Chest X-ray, AP view. Patient: 57 years old, sex M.
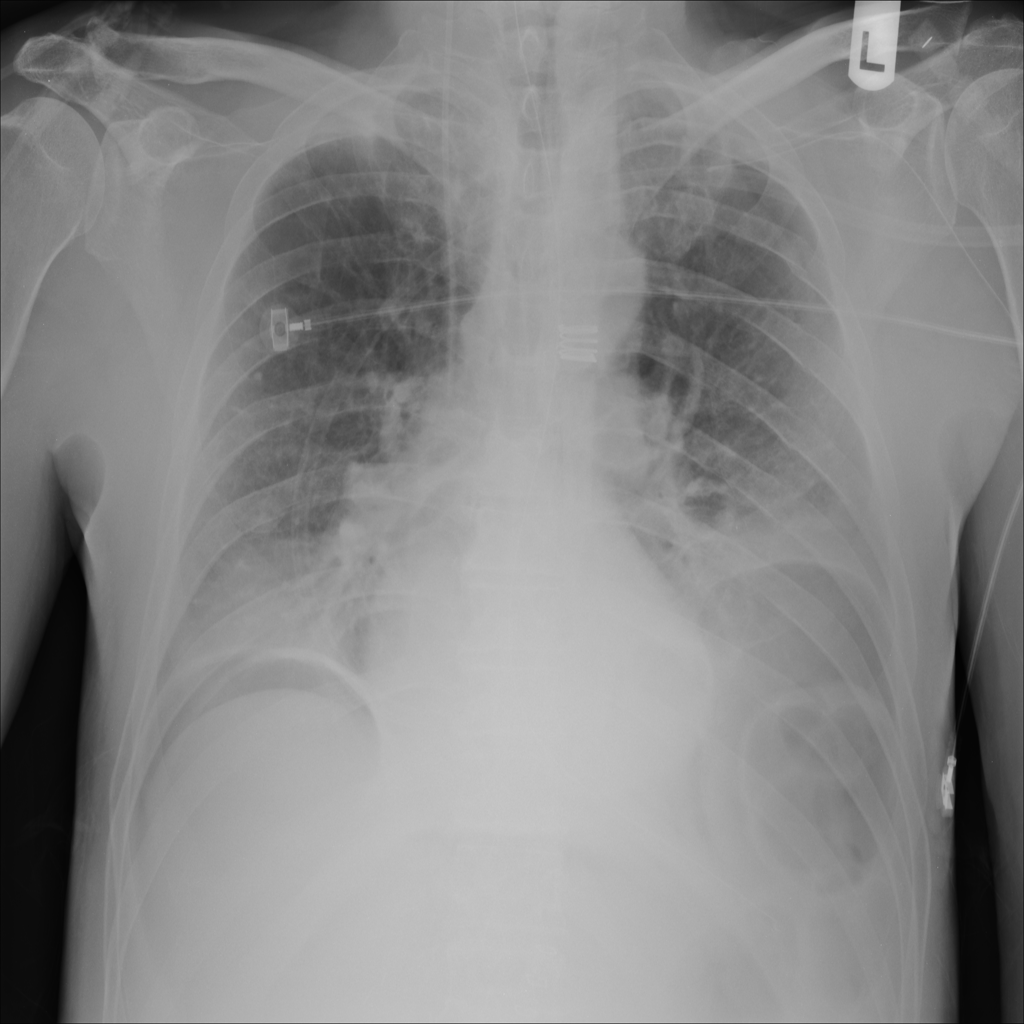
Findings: No Finding